% 【典例1】
某工厂近 6 年来生产某种产品的情况：前 3 年年产量的增长速度越来越快，后 3 年年产量保持不变．则可以描述该厂近 6 年这种产品的总产量 $c$ 随时间 $t$ 变化的图象是 $( \quad )$

\vspace{0.5cm}

% 选项部分 - 已替换为指定代码标签
\noindent A.

B.

C.

D.

\vspace{0.5cm}
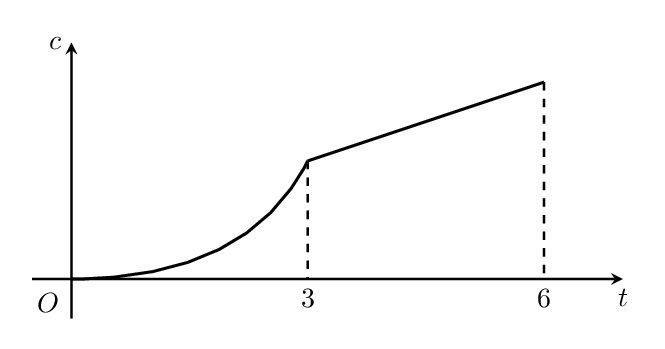
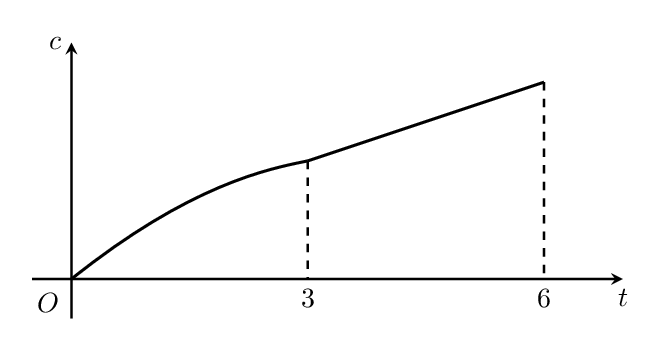
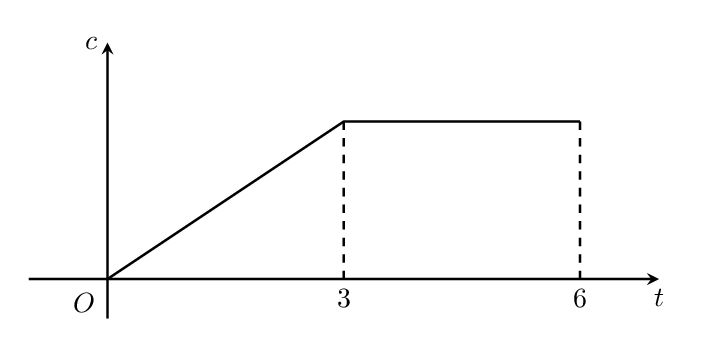
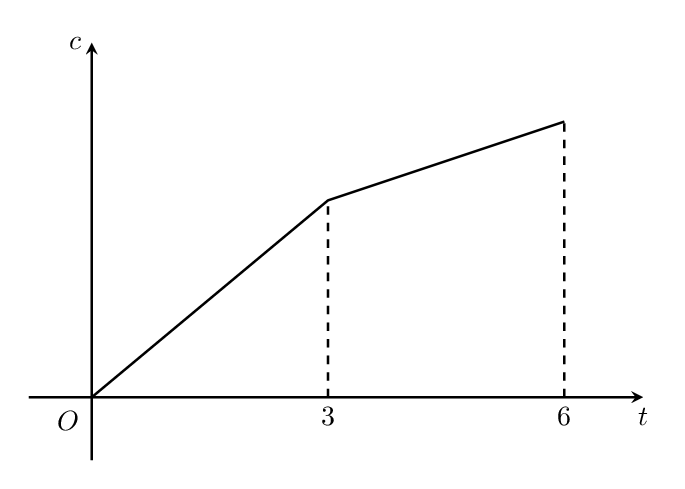
【解答】
% 【答案】
\noindent \textbf{【答案】}A

\vspace{0.3cm}

% 【分析】
\noindent \textbf{【分析】}由题可知前三年年产量的增长速度越来越快，即 $\frac{\text{总产量的改变量}}{\text{时间的改变量}}$ 的值逐渐增大，后三年年产量保持不变，即 $\frac{\text{总产量的改变量}}{\text{时间的改变量}}$ 的值不变．

\vspace{0.3cm}

% 【详解】
\noindent \textbf{【详解】}$\because$ 前 3 年年产量的增长速度越来越快，$\therefore$ 当 $0 \leq t \leq 3$ 时，总产量增长速度原来越快，图象上升的速度越来越快．

\noindent 又后 3 年年产量的增长速度保持不变，$\therefore$ 当 $3 < t \leq 6$ 时，图象的上升速度不变，图象为直线型，且 $c$ 随 $t$ 的增大而增大．

\noindent 故选：A．